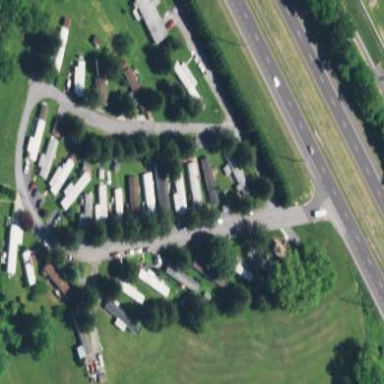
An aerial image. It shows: Residential area with mobile homes.